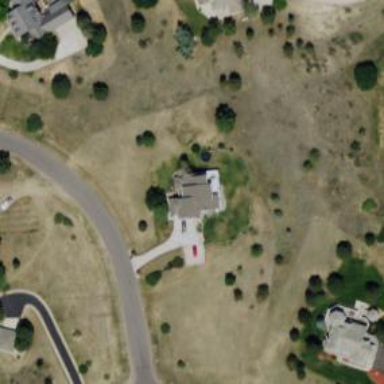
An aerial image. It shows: Driveway.